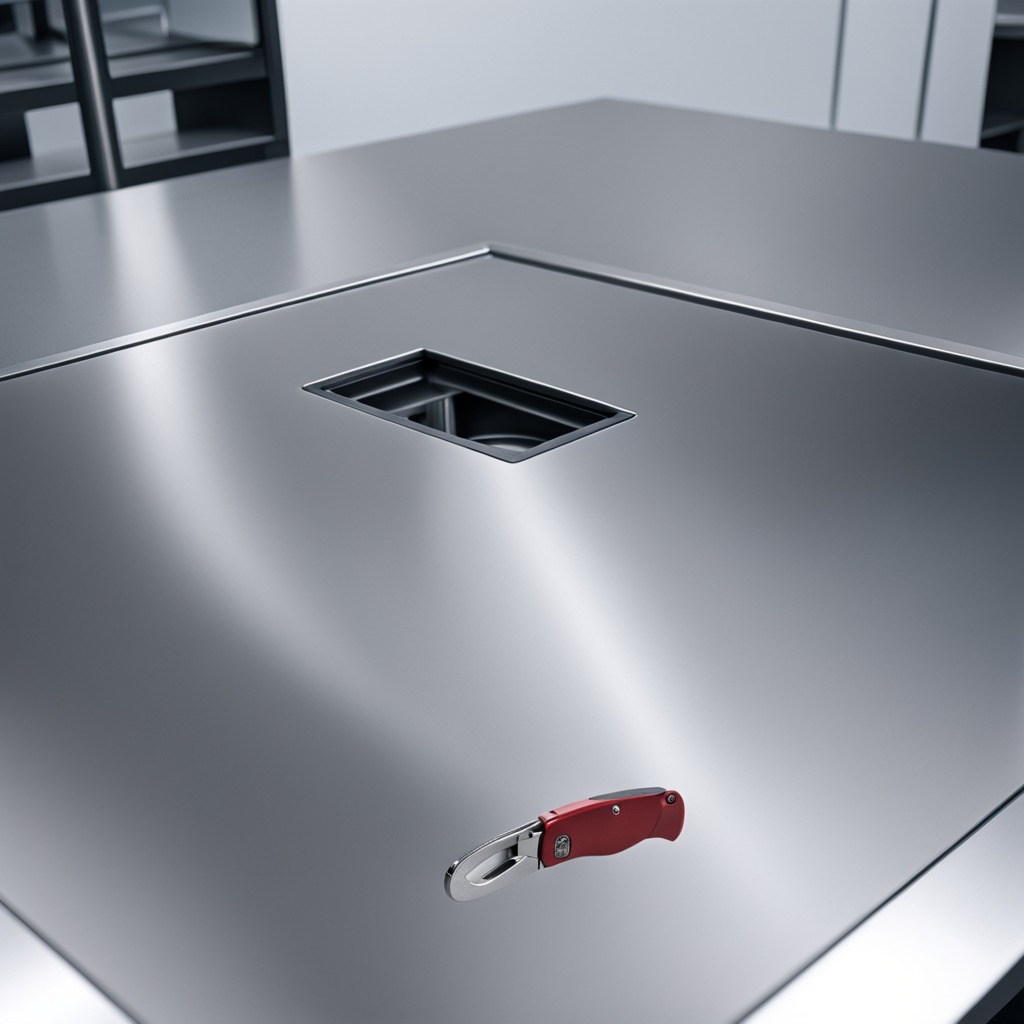
A utility knife is lying on the stainless steel table in a high-end prototyping lab.